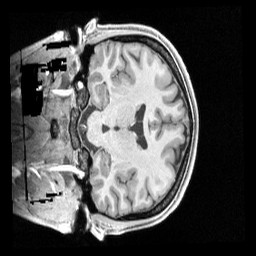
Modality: T1w
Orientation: coronal
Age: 26
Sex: female
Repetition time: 2.4 s
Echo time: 0.00222 s